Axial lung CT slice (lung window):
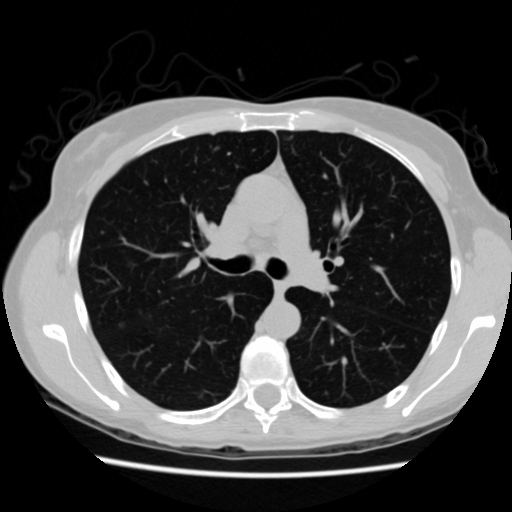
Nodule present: no